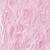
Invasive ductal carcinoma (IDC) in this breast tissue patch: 0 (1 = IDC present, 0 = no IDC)